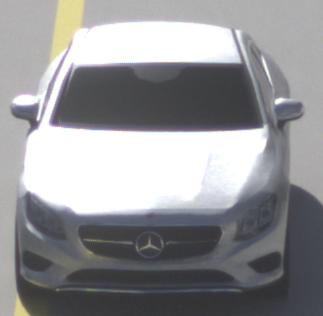
Make: Mercedes-Benz
Model: S 400 Coupé
Detailed model: S-Class (217) Coupé
Model produced from: 2015/10
Model produced until: 2017/09
Doors: 2
Color: white
Road condition: dry road
Daytime: morning or afternoon
Contrast: high contrast